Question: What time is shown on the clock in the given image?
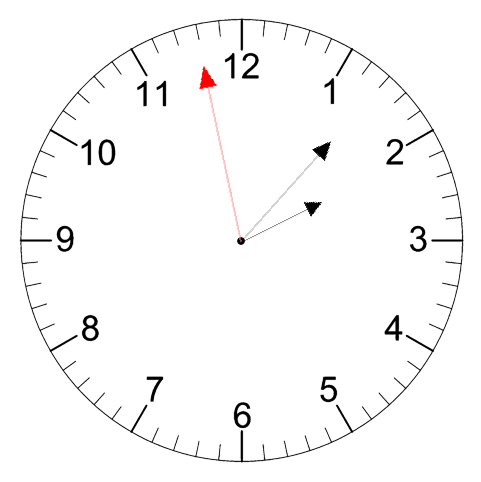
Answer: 02:06:58